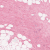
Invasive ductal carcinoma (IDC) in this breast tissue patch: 0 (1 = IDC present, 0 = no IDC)